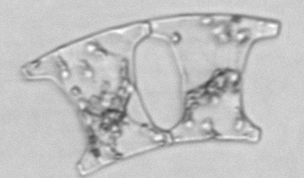
Label: Eucampia